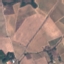
Land use / land cover class: PermanentCrop